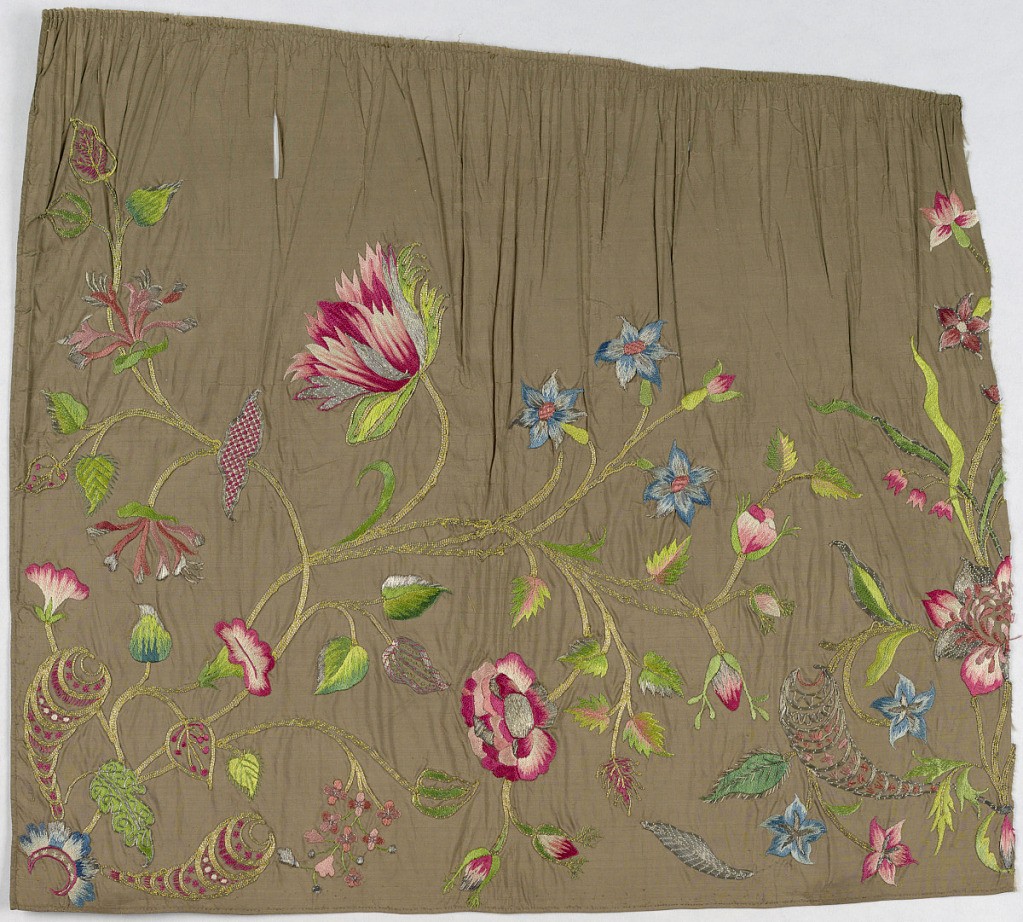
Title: Textile
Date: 1750–75
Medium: silk and metallic thread on silk Technique: embroidered on taffeta foundation
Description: Design of curving stems with several different kinds of flowers and leaves; worked in couching, French knots, laid and satin stitches.  Colors: pinks, blues, green, and much gold on brown ground.